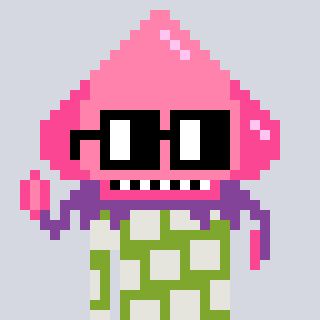
a pixel art character with square black glasses, a squid-shaped head and a slimegreen-colored body on a cool background